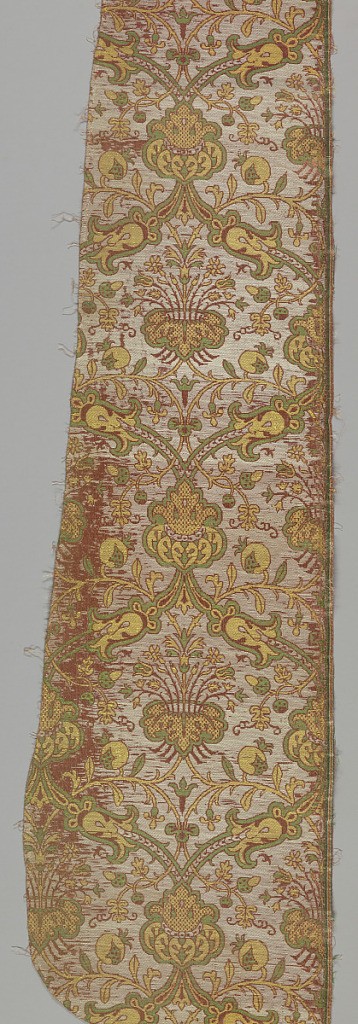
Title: Fragments
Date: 17th century
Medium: silk, linen Technique: two integrated structures; 4&1 satin plus 3/1 twill
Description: Chasuble fragments with design of cartouches and checkered escutcheons.